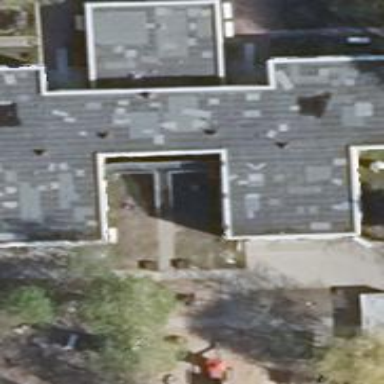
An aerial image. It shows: Kindergarten building.